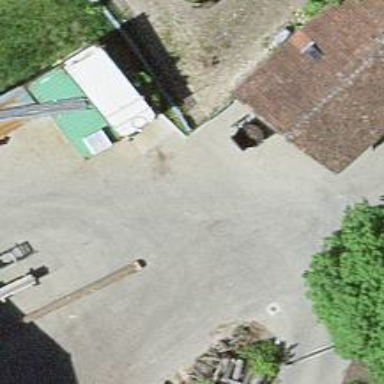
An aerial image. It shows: Farm shop.